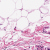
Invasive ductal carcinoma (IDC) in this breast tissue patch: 0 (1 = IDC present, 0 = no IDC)